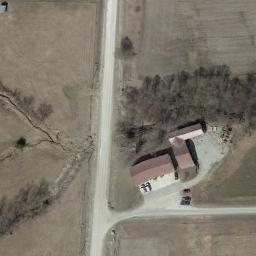
Label: residential